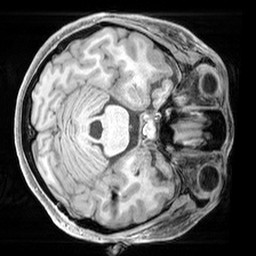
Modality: T1w
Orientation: axial
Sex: female
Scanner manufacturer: siemens
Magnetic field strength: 3 T
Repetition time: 2.3 s
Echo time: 0.00226 s